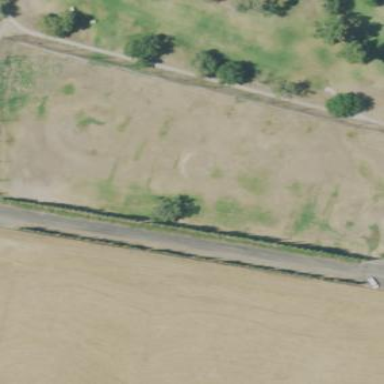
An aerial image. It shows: Grassy area designated as driving range for golf.